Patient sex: M
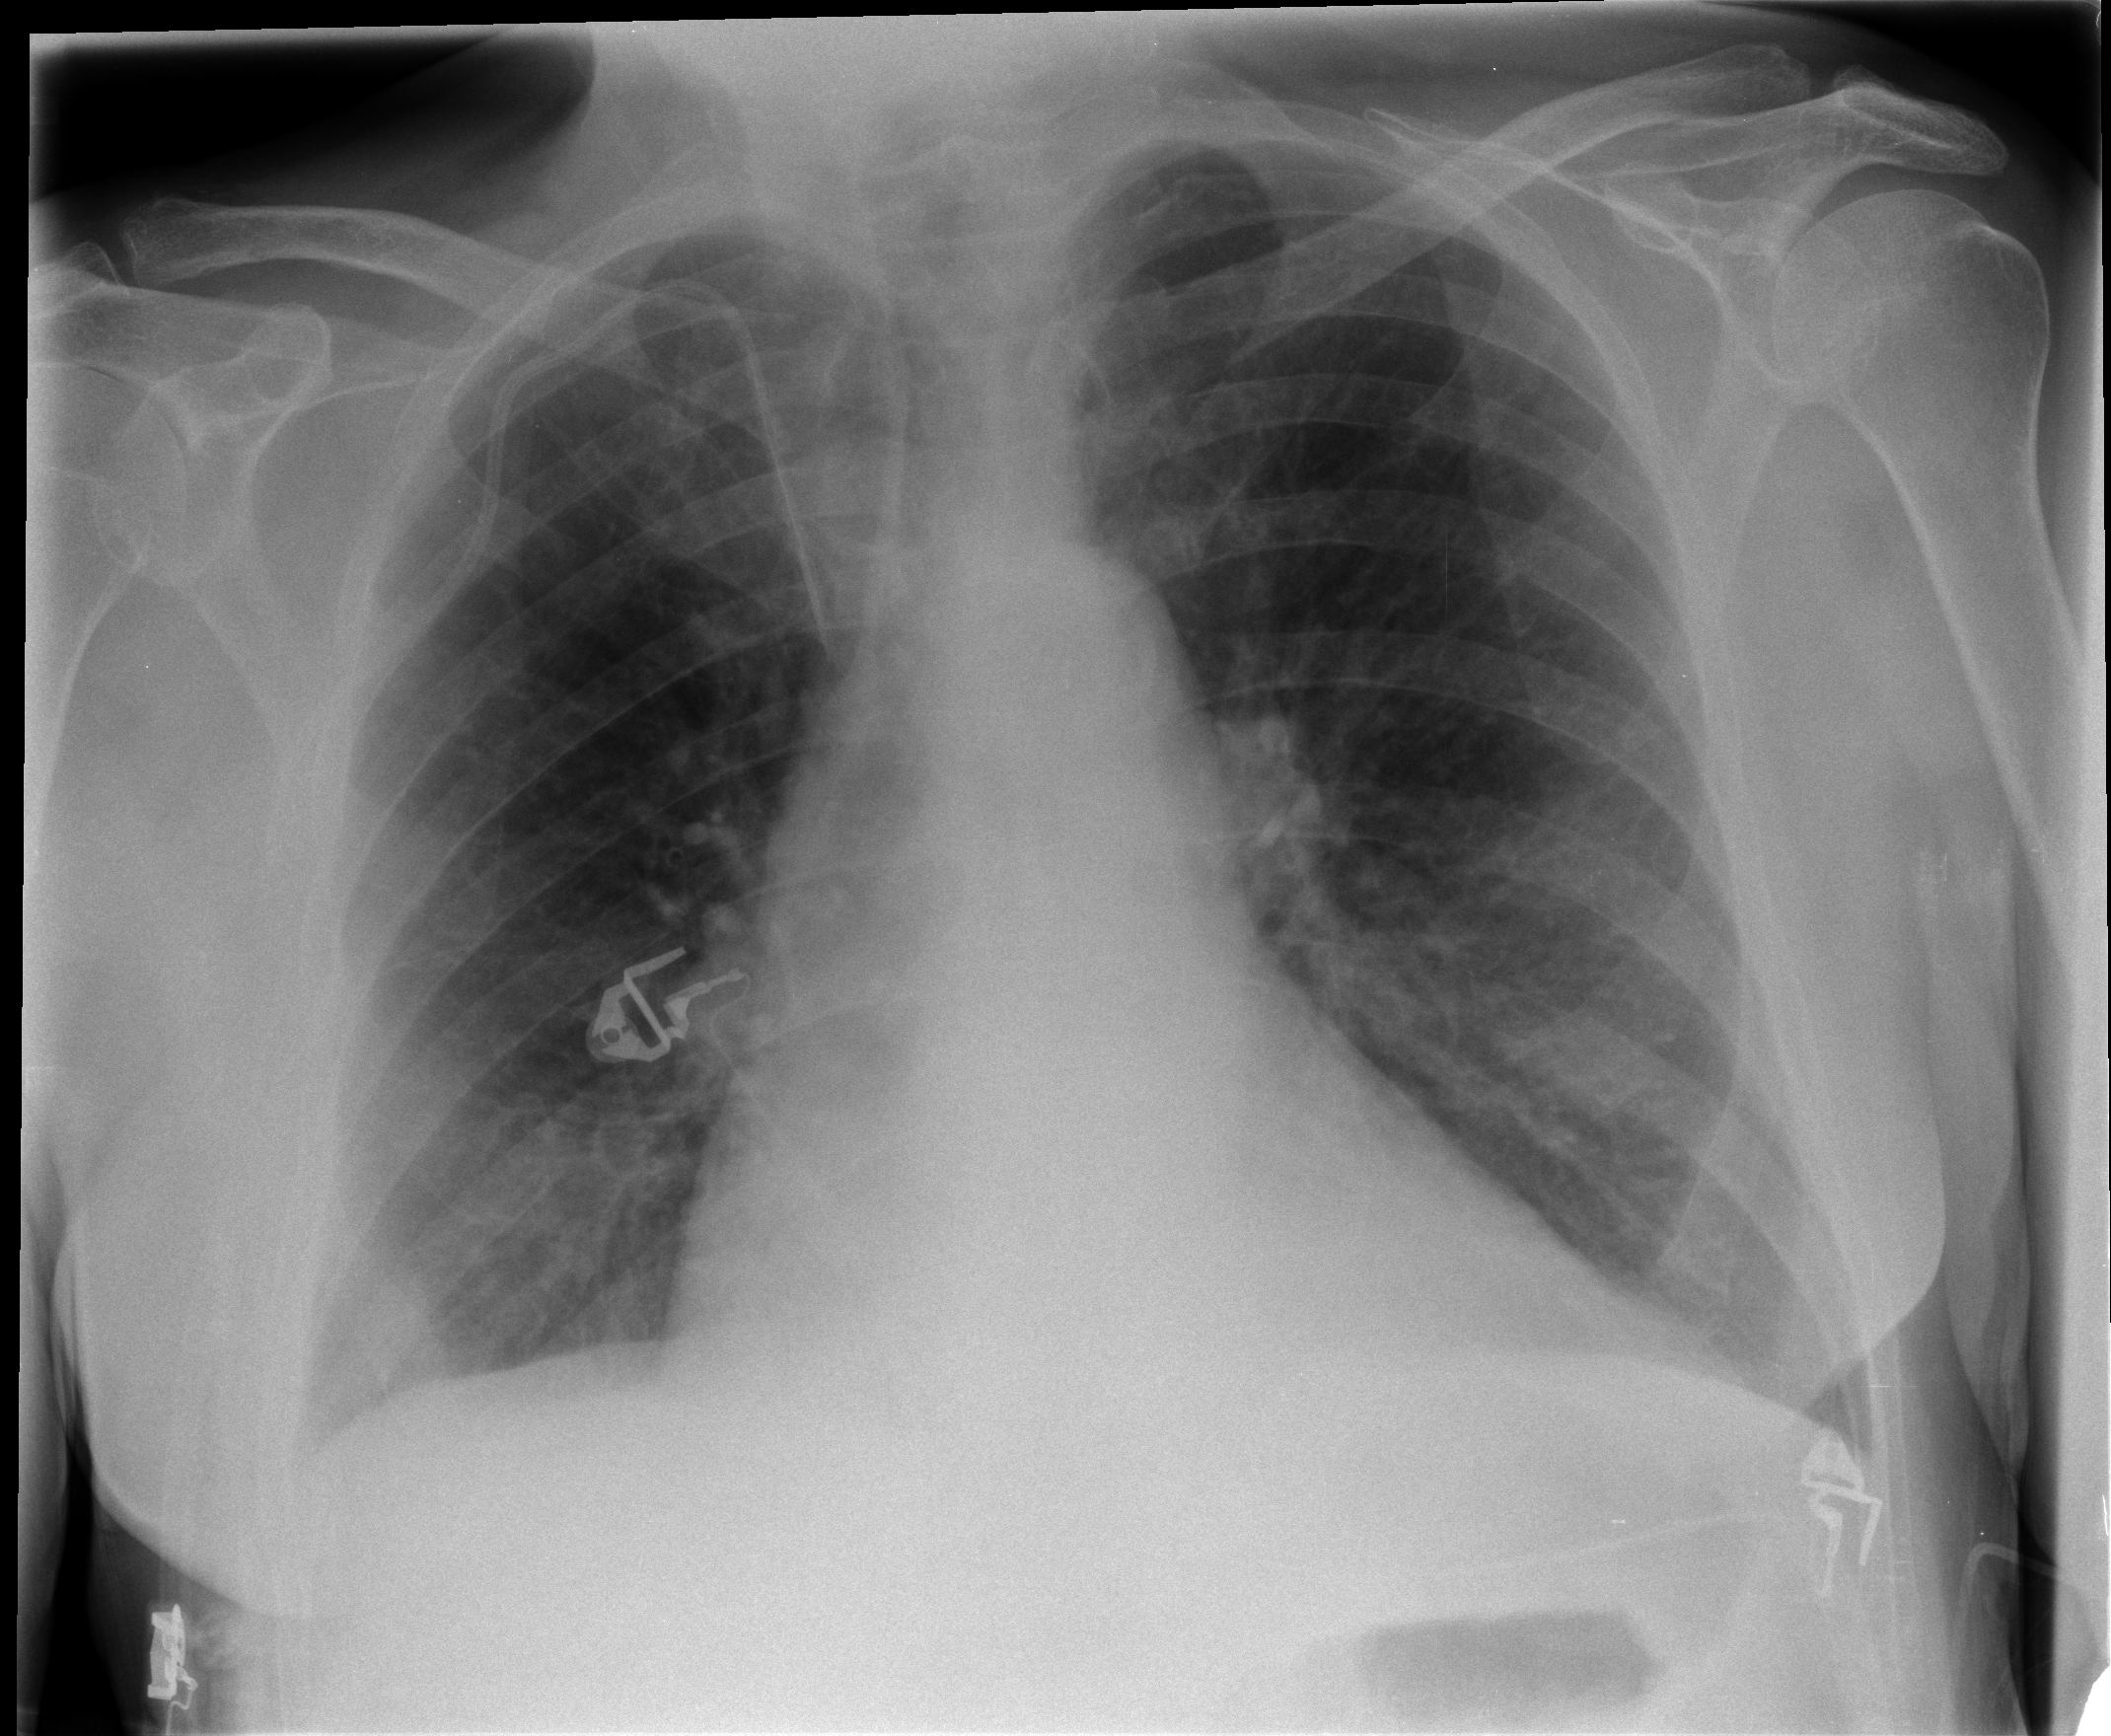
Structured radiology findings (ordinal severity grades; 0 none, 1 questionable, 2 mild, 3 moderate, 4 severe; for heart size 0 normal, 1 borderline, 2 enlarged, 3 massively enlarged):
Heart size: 2
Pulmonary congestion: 1
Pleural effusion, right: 0
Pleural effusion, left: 0
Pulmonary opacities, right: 0
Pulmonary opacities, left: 0
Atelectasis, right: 1
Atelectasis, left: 1